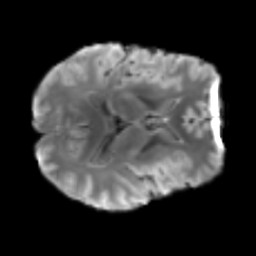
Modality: T2w
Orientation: axial
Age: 35
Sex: male
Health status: healthy
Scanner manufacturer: siemens
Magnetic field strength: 3 T
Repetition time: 3.6 s
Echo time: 0.092 s